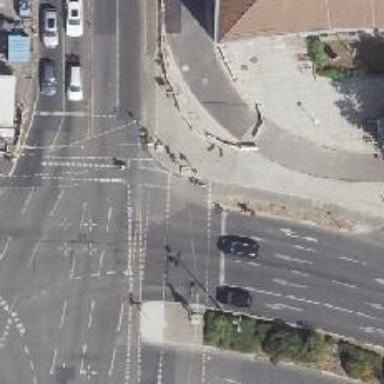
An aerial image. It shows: Asphalt footway with pedestrian crossing that includes central island. The crossing is equipped with pedestrian signals.